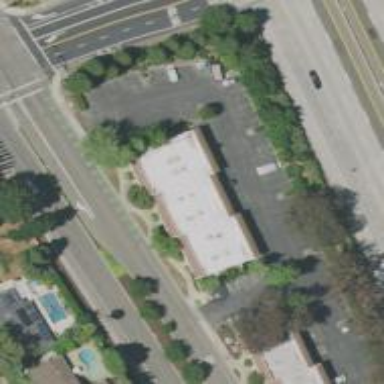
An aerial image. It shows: Healthcare clinic.